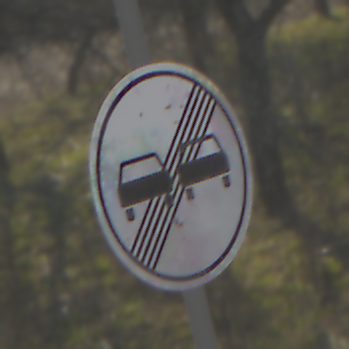
Verkehrszeichen: EndeUeberholverbot
Umgebung: Outdoor, Nature
Tageszeit: MorningAfternoon
Wetter: Clear
Licht: Natural
Jahreszeit: NotSpecified
Kontrast: HighContrast